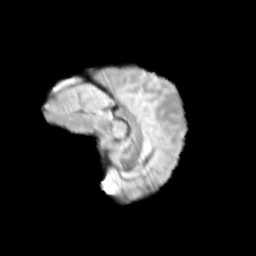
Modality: T2w
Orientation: sagittal
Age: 11
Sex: female
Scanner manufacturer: siemens
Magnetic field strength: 3 T
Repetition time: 3.8 s
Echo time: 0.07 s